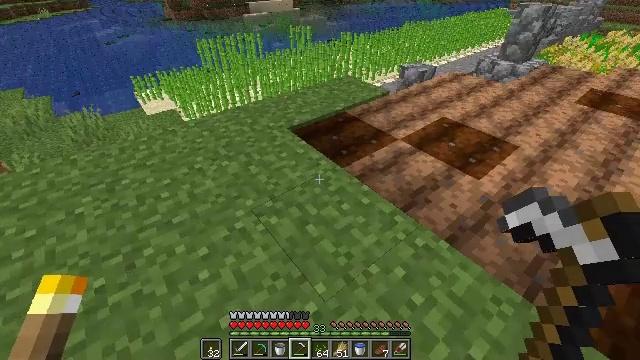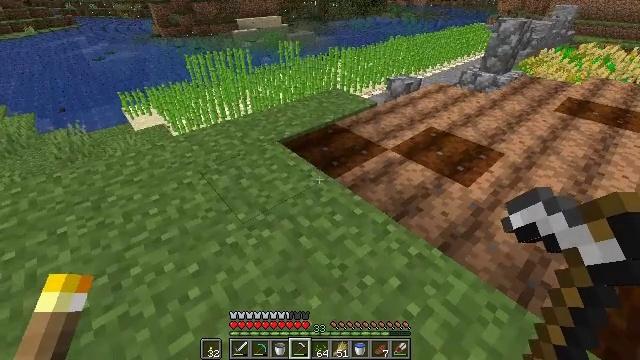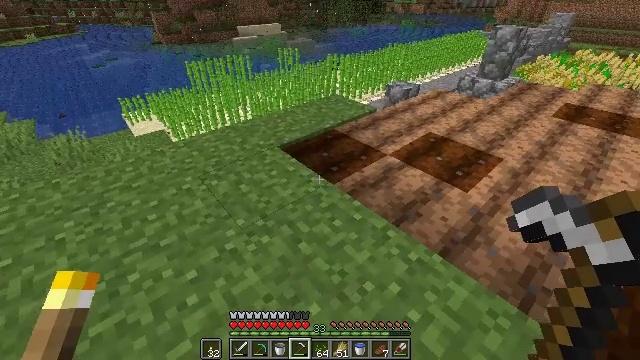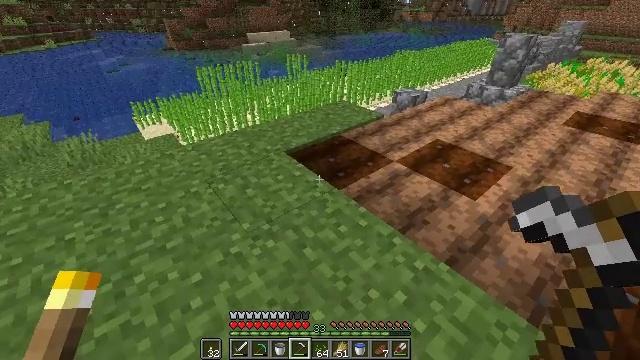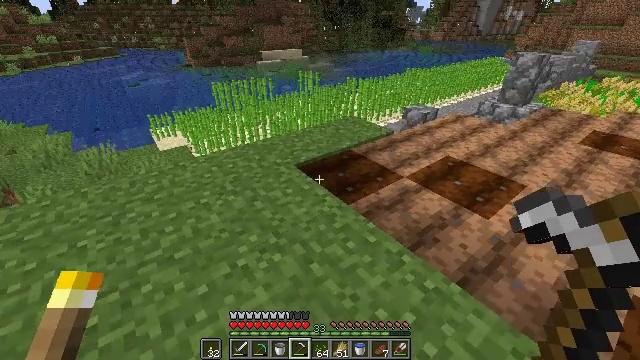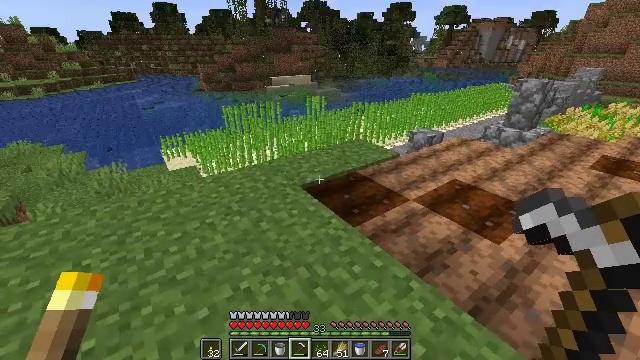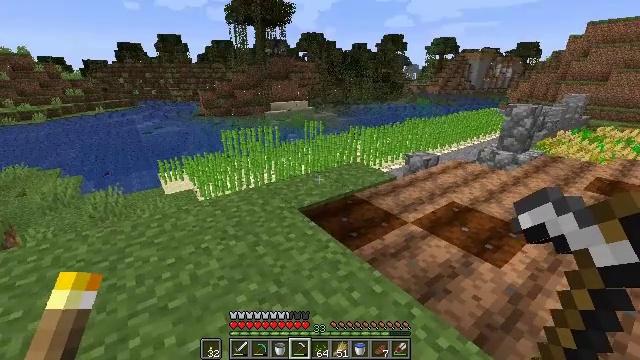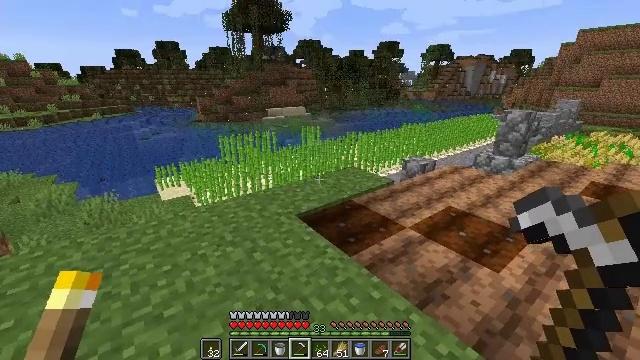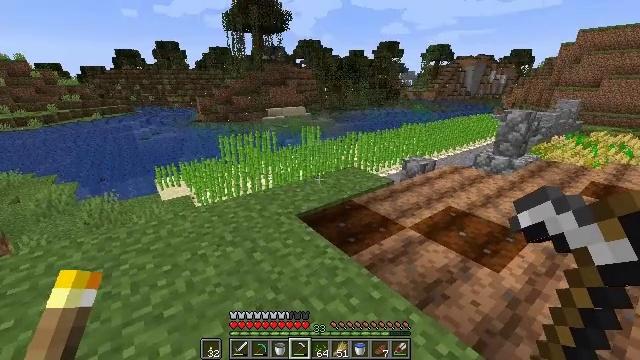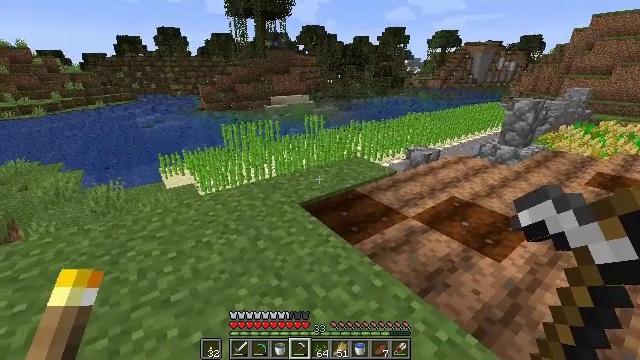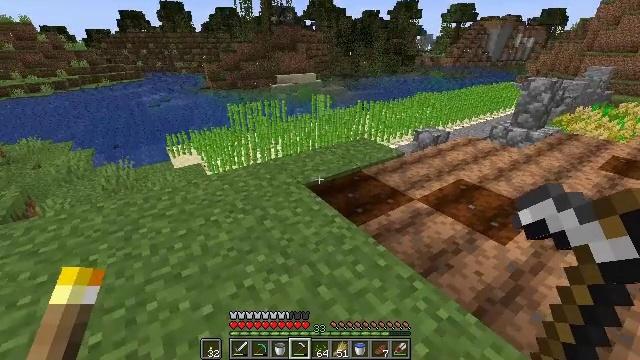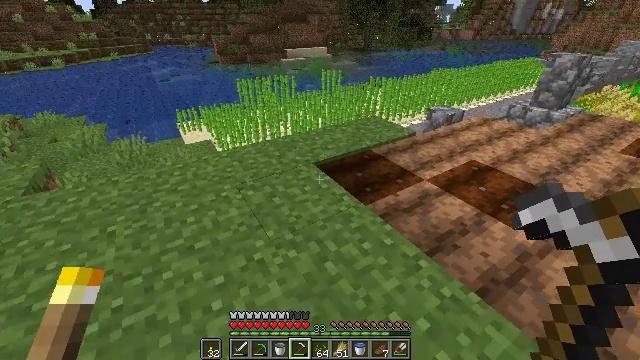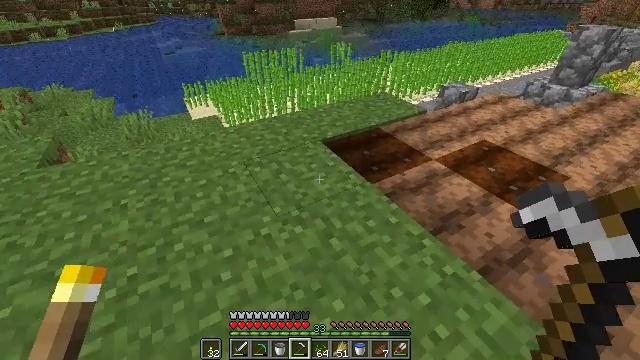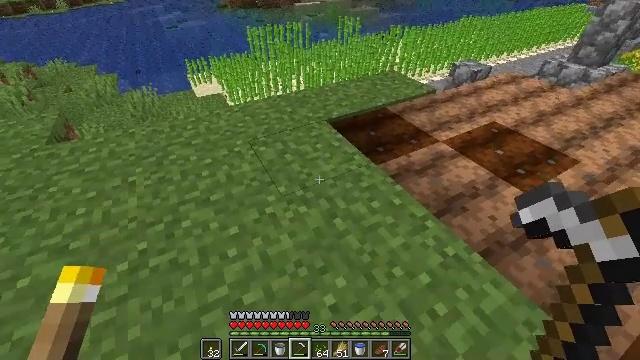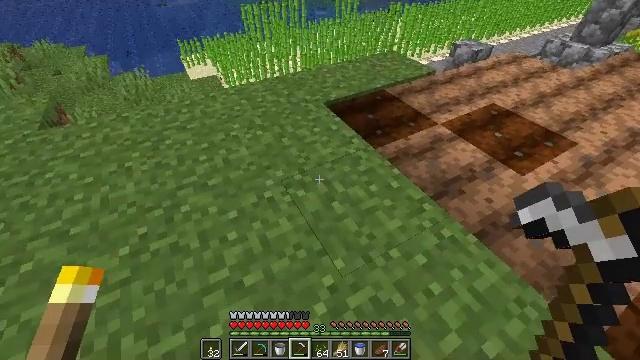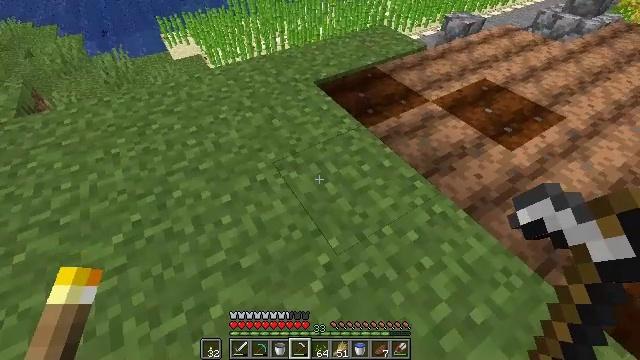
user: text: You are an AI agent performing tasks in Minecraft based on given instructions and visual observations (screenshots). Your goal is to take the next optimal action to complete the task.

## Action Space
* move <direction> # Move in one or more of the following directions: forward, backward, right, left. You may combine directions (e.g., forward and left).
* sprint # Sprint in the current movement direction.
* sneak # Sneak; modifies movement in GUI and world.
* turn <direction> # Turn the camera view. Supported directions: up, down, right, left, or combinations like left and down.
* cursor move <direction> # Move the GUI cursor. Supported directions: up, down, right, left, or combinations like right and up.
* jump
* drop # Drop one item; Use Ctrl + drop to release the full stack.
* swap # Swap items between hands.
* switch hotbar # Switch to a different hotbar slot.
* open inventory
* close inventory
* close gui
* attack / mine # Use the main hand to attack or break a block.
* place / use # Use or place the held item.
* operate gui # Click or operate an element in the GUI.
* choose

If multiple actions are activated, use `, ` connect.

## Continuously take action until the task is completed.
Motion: motion action
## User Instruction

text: Gather grass block for landscaping.
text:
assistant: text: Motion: turn right and up
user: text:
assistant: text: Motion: turn up
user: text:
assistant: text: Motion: turn left and up
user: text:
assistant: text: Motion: turn left and up
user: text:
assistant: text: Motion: turn left and up
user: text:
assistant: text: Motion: turn up
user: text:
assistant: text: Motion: turn up
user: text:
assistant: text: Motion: no_op
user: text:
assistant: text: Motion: turn down
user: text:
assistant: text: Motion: turn left and down
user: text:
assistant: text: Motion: turn left and down
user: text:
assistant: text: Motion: turn left and down
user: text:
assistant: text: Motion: turn left and down
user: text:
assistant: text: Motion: turn down
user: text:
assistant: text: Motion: turn right and down
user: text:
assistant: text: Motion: turn right and down
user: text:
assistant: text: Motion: no_op
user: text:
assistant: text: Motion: no_op
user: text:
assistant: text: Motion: no_op
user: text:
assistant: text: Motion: no_op
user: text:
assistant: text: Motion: turn left
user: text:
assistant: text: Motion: turn left and down
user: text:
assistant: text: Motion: turn left and down
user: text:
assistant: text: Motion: turn left
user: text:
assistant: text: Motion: turn left
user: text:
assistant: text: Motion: turn left
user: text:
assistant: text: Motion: no_op
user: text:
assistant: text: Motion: no_op
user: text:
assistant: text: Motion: no_op
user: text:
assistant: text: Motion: no_op